Question: Do you know How can I do the same "circle" in css 3?
I tried double div with something like that :
'''
border-radius:50%;
right:0;
top:50px;
width:200px;
height:200px;
'''
The main div ( rectangle ) has an overflow set to hidden.

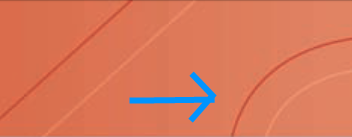
Answer: You can achieve this with only one element and a border + box-shadow alone.
'''
div{
/*unimportant stuff*/
right:-<x>px;bottom:-<y>px; /*replace x and y accordingly*/
border-radius:50%;
background:#bada55; /*<- inner color*/
border:30px solid #bada55; /*<- inset color*/
box-shadow:-1px -1px 0 1px red, /*<- inside shadow color*/
inset 1px 1px 0 1px white; /*<- outside shadow color*/
}
'''
Check out the <URL>